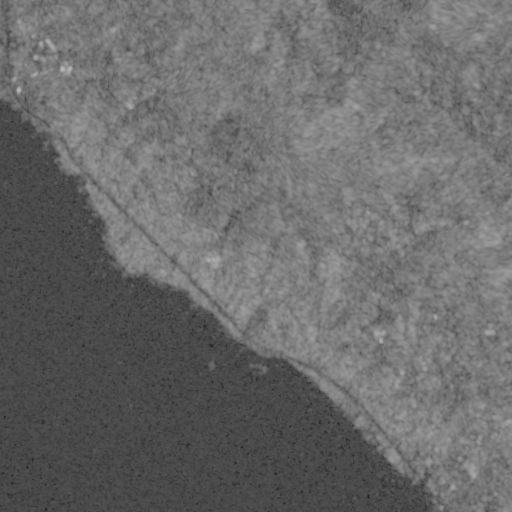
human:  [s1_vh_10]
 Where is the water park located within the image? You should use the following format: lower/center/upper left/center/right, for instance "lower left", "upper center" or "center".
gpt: The water park is located in the upper left of the image.
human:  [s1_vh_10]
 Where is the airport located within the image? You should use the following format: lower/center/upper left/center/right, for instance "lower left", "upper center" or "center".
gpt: There is no airport in the image.

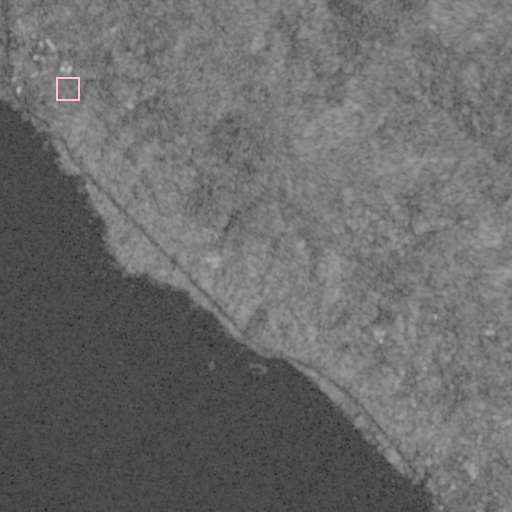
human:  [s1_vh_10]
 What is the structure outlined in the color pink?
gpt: The structure outlined in pink is a water park.
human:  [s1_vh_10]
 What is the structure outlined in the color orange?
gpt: There is no orange outline.